Question: I've got a button, which is part of the provided code in my Magento theme, and according to the date/time stamp, I haven't inadvertantly edited it. I'm sure that it was working at some point, but a glance back into my source control over the last week, and I can't seem to track down where things went wrong.
Here is the button HTML:
'''
<button type="button" title="Add to Cart" class="button btn-cart" onclick="productAddToCartForm.submit(this)"><span><span>Add to Cart</span></span></button>
'''
... but when I click on it nothing happens. Seems pretty straight forward, except I can't see if/where there is a typo, etc. So, I check Firebug and I see the following error:

However, when I go to "View page source", the script is indeed in the page:
'''
<script type="text/javascript">
//<![CDATA[
var productAddToCartForm = new VarienForm('product_addtocart_form');
productAddToCartForm.submit = function(button, url) {
if (this.validator.validate()) {
var form = this.form;
var oldUrl = form.action;
if (url) {
form.action = url;
}
var e = null;
try {
this.form.submit();
} catch (e) {
}
this.form.action = oldUrl;
if (e) {
throw e;
}
if (button && button != 'undefined') {
button.disabled = true;
}
}
}.bind(productAddToCartForm);
productAddToCartForm.submitLight = function(button, url){
if(this.validator) {
var nv = Validation.methods;
delete Validation.methods['required-entry'];
delete Validation.methods['validate-one-required'];
delete Validation.methods['validate-one-required-by-name'];
if (this.validator.validate()) {
if (url) {
this.form.action = url;
}
this.form.submit();
}
Object.extend(Validation.methods, nv);
}
}.bind(productAddToCartForm);
//]]>
</script>
'''
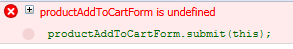
Answer: The '$' variable is in conflict with other JavaScript libraries being used. Removing the inclusion of the jQuery library should bring back the other functionality, in order to prove that is the problem.
In order to fix it, either rewrite the jPlayer code (replacing '$' with 'jQuery'), or try using the 'jQuery.noConflict()' function.
I.e., this:
'$(document).ready(function(){' ...
... becomes that:
'jQuery(document).ready(function(){' ...
More details can be found in the <URL> documentation.
In this particular example in my question above, I solved it by using 'noConflict()' in the following way:
'''
$.noConflict();
jQuery(document).ready(function(){
jQuery("#jquery_jplayer").jPlayer({
ready: function () {
jQuery(this).jPlayer("setMedia", {
mp3: jQuery('#jquery_jplayer').attr('media_file')
});
},
swfPath: "/js/jplayer",
supplied: "mp3"
});
});
'''